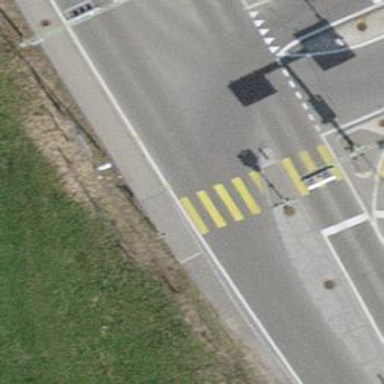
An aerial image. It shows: Zebra crossing with traffic signals and pedestrian island.